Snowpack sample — Loveland Pass, Silver Plume, Colorado, USA (1/12/25, 11:40 AM MST)
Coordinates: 39.66, -105.88
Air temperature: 7 °F
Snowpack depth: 140 cm
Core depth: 10 cm
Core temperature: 41 °F
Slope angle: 11°, slope face: 30°
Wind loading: high
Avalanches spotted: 2
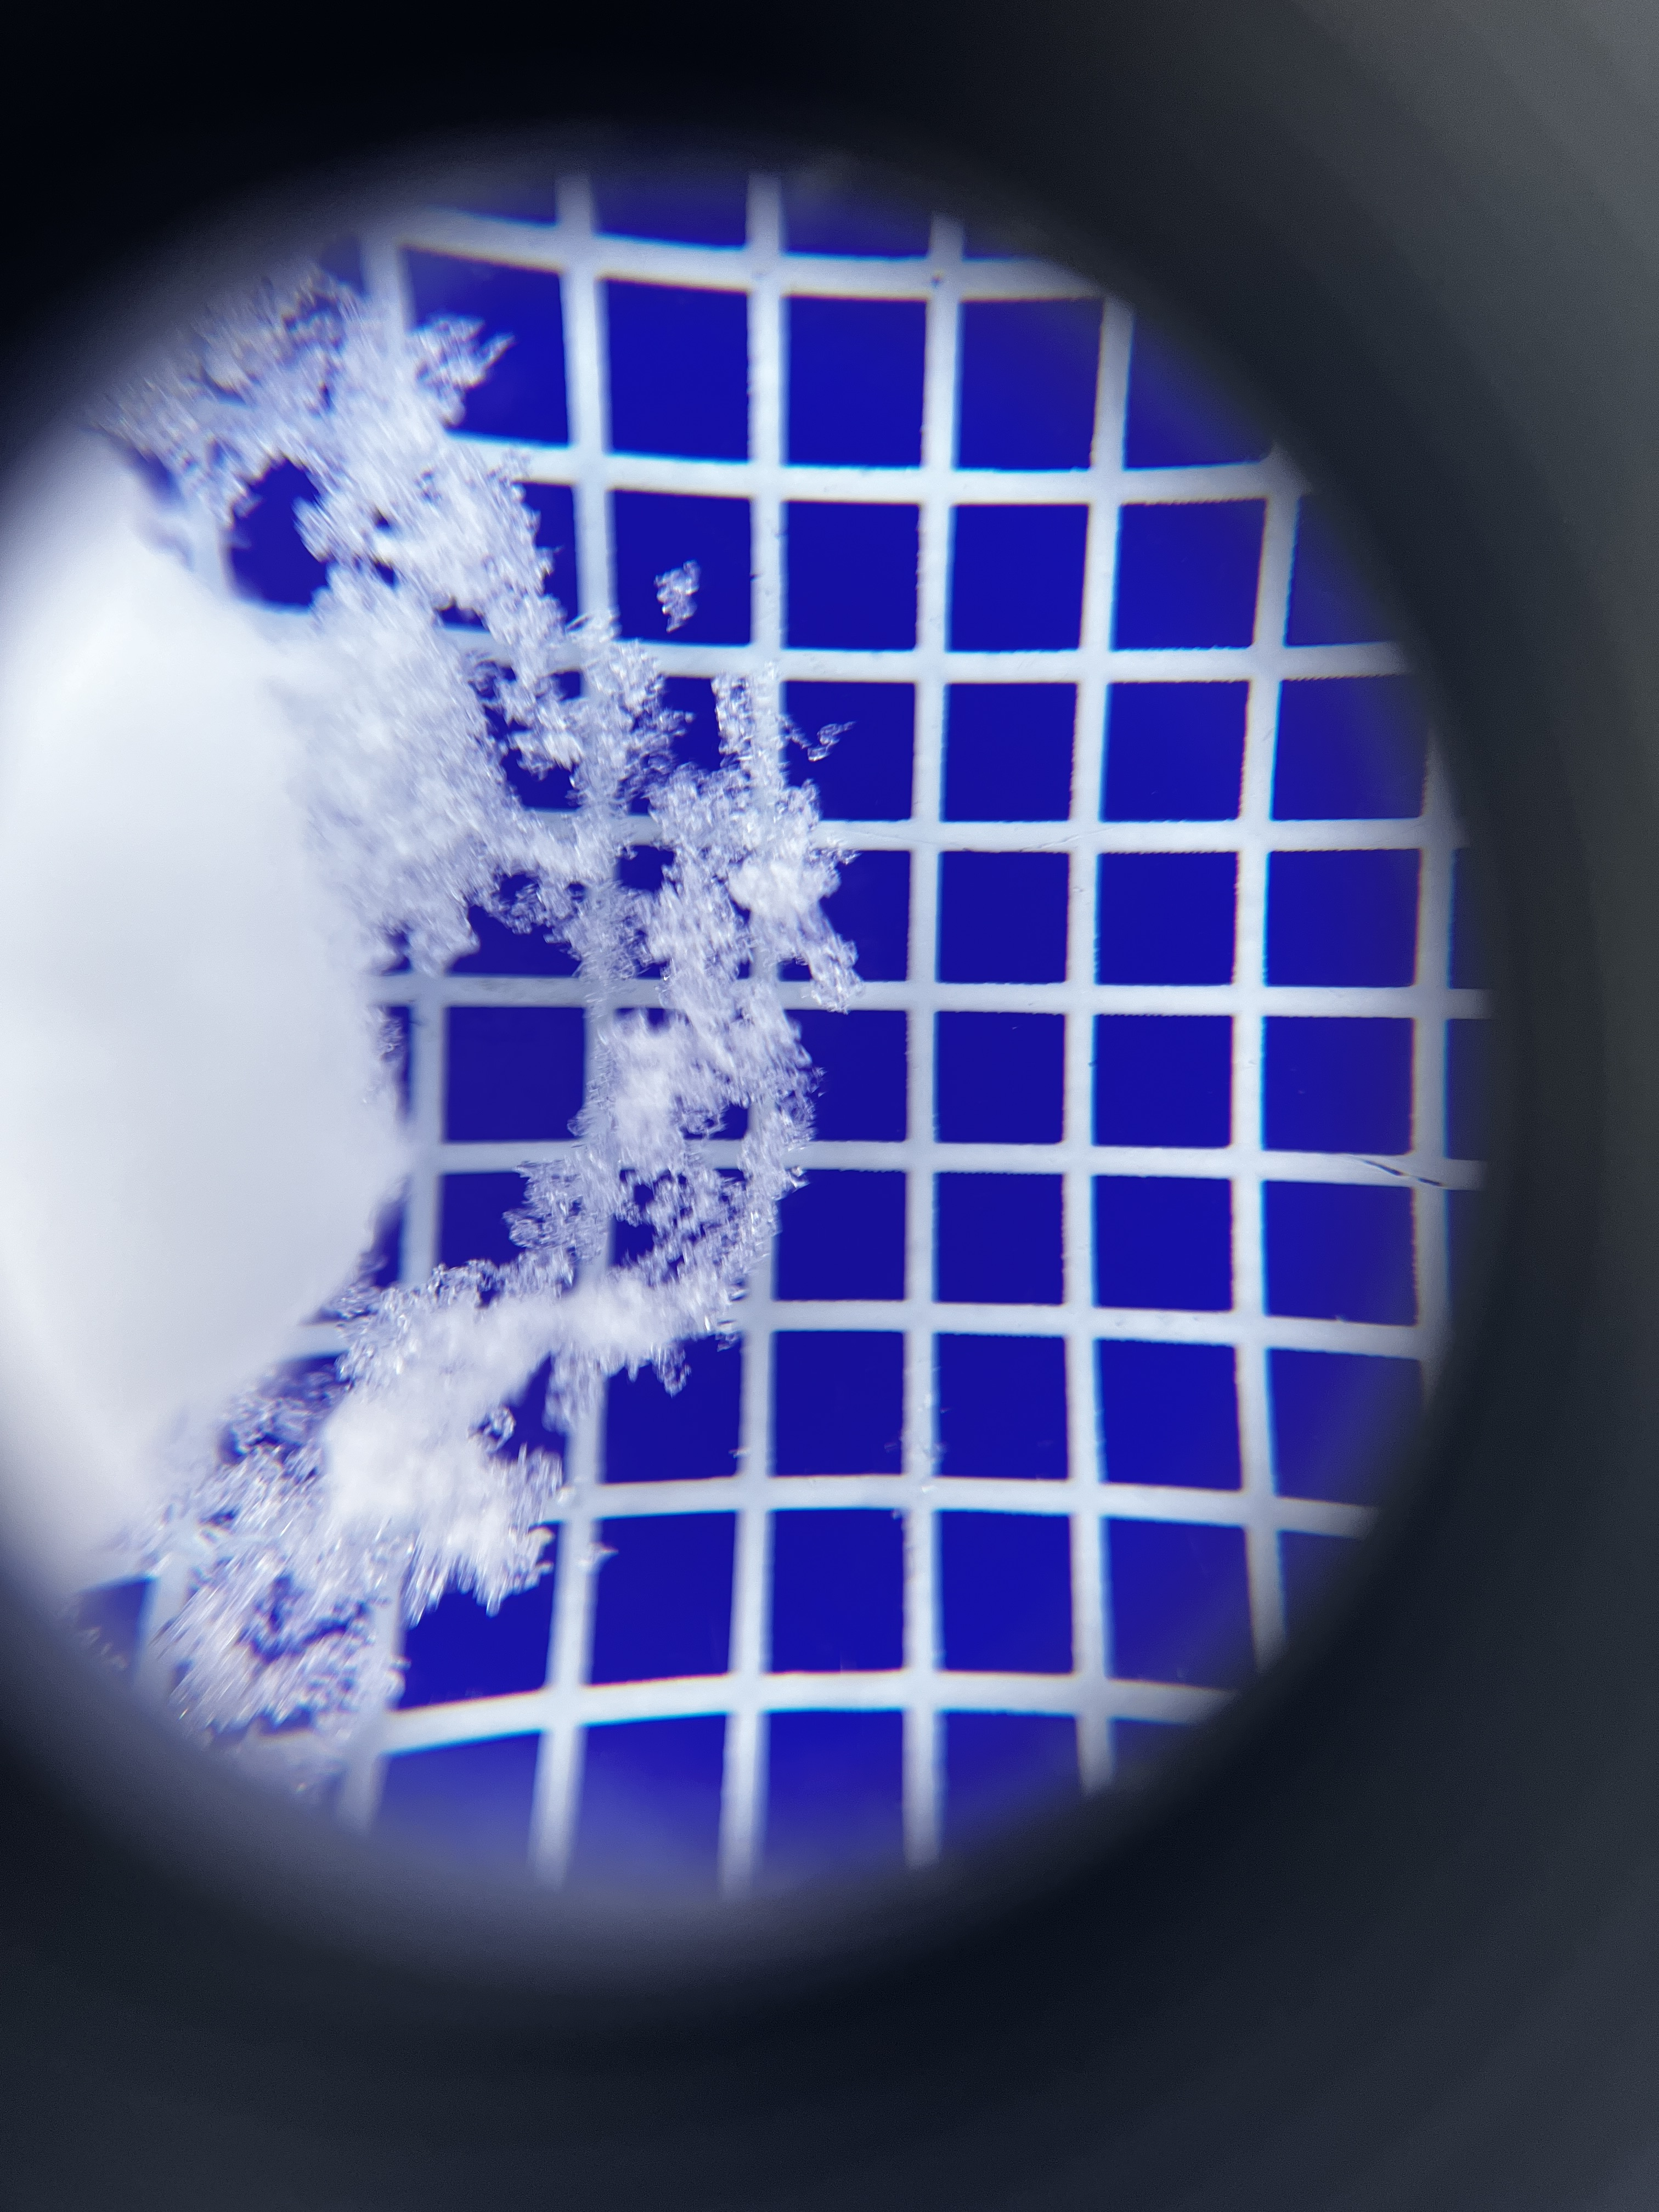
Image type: magnified_profile
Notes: Pilot using slightly modified coring method that took too large segment for snow profile picturing, advised not to use in higher level models. Two avalanche on south face nearby, partially cloudy with light snow in the last 24 hours. Lots of wind loading on eastern features.